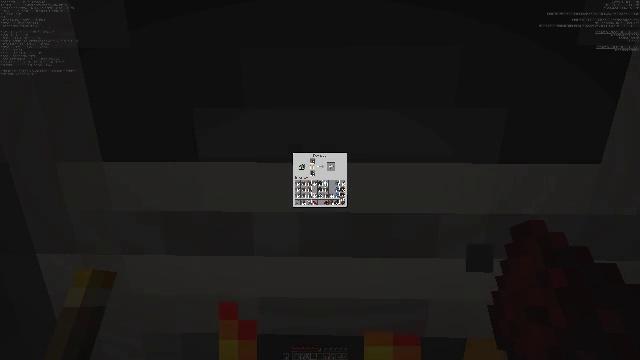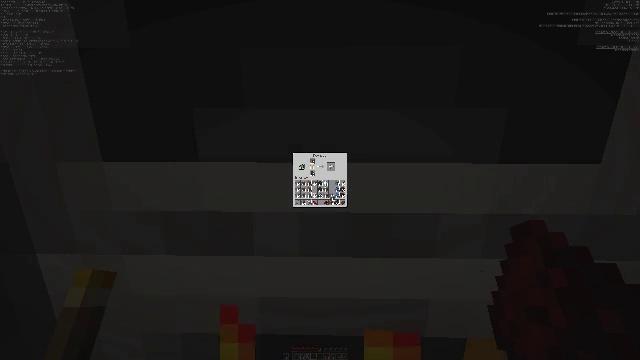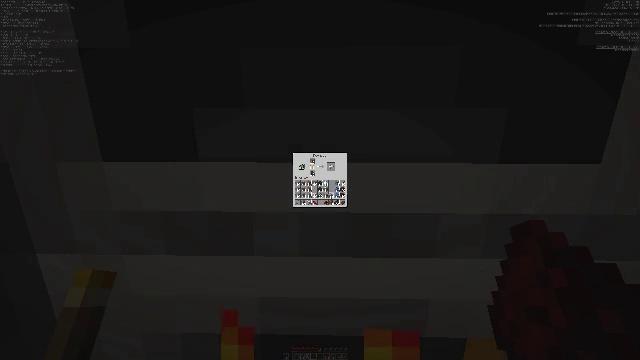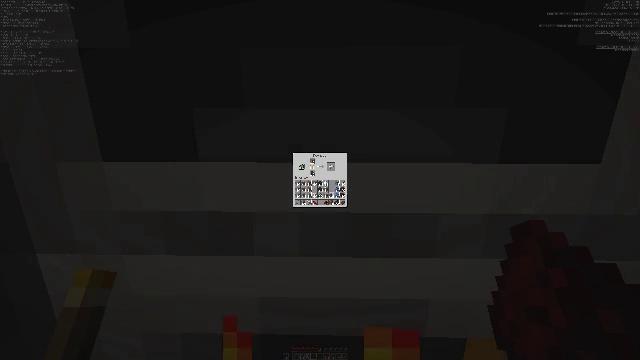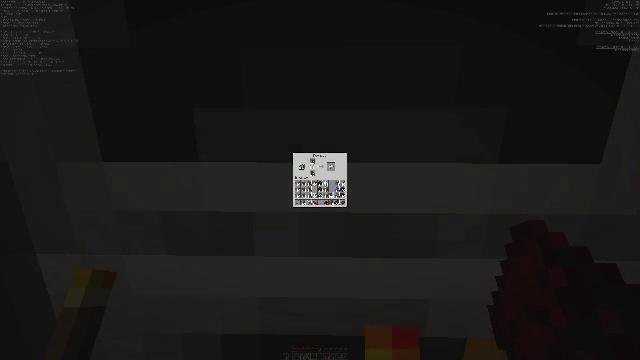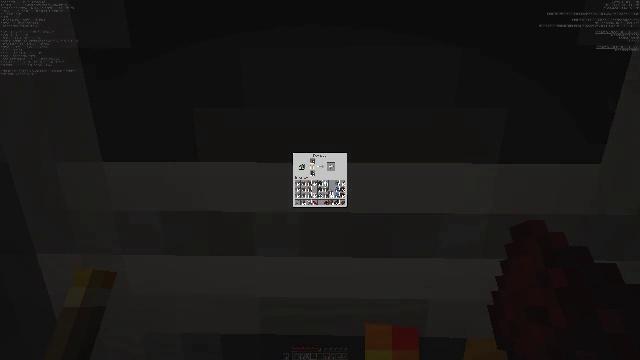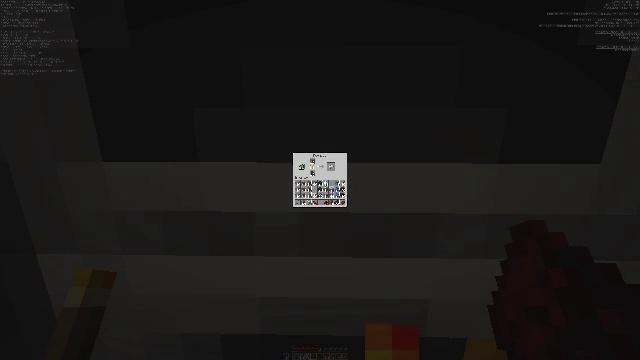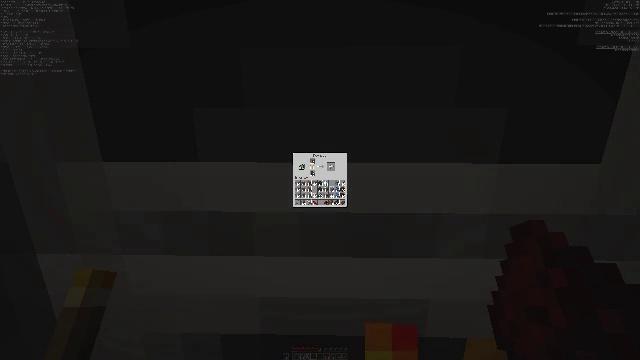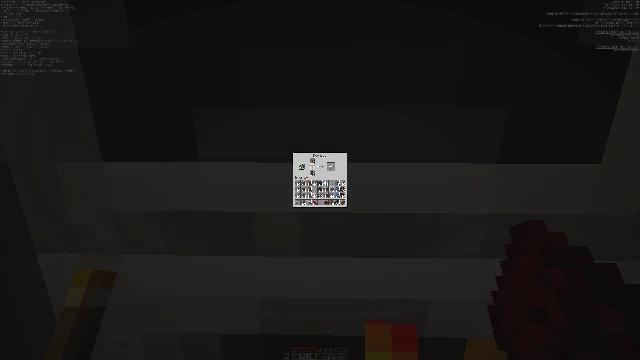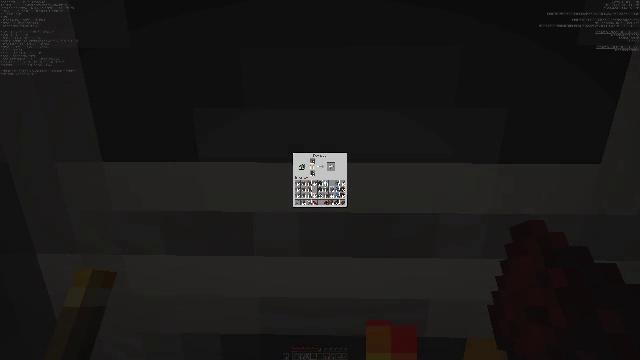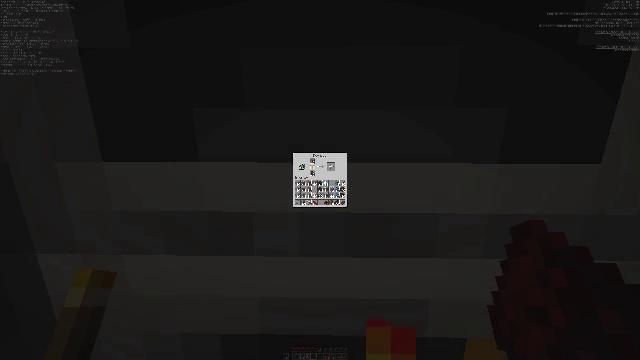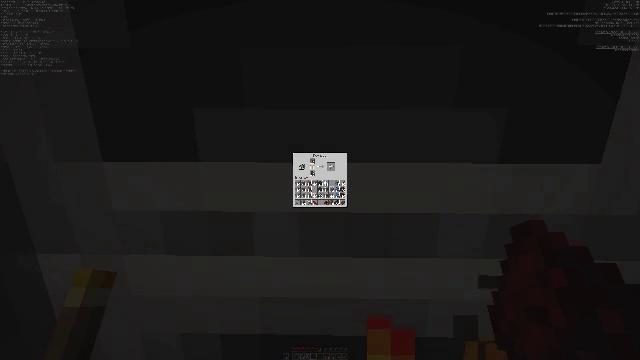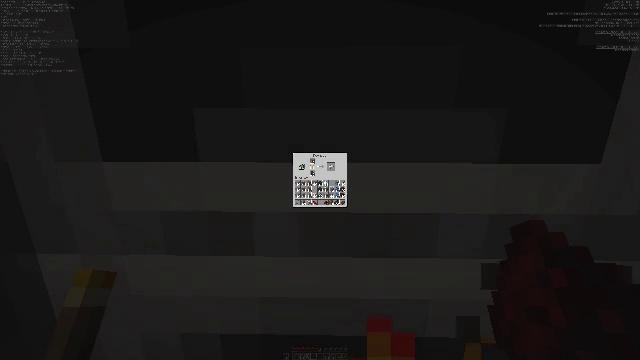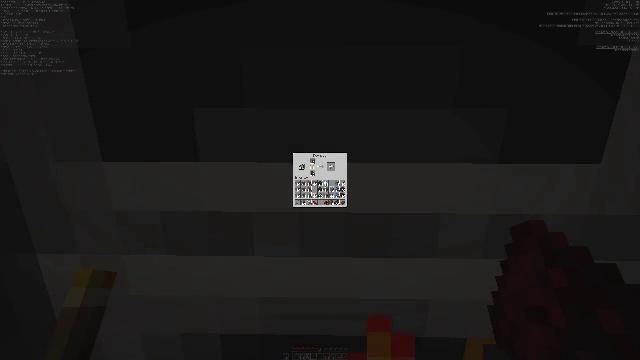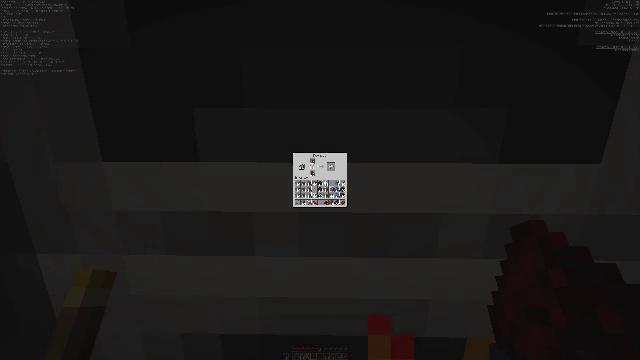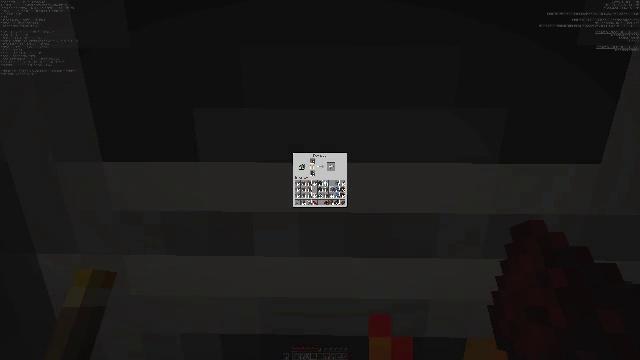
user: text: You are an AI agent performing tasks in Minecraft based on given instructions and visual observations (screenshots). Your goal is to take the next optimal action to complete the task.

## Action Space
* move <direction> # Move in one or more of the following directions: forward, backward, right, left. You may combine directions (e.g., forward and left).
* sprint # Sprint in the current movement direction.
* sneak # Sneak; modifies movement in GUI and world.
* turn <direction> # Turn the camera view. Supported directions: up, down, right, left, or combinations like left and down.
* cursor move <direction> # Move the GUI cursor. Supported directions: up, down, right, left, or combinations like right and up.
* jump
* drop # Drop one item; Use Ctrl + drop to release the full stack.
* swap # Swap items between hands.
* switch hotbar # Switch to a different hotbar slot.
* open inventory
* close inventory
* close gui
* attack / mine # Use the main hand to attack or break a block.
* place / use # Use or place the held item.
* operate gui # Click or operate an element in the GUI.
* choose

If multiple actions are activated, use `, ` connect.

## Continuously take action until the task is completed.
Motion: motion action
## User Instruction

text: Smelt an iron ingot.
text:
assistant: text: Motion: turn left
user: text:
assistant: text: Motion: no_op
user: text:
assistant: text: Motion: no_op
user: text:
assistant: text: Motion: no_op
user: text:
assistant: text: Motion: no_op
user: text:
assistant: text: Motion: no_op
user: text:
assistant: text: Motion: no_op
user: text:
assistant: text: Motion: no_op
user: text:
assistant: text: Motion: no_op
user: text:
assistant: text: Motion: no_op
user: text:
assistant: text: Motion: no_op
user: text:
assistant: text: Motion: no_op
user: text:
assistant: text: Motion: no_op
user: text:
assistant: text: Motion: attack / mine
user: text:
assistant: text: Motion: attack / mine
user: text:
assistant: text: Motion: attack / mine
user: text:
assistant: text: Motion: no_op
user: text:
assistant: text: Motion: no_op
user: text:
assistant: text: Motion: no_op
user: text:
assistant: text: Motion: no_op
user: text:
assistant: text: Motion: no_op
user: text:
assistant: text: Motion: no_op
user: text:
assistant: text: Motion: no_op
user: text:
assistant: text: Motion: no_op
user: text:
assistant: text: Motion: no_op
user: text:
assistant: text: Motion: no_op
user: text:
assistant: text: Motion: turn down
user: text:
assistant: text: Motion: turn left and down
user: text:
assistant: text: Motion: turn down
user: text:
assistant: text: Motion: turn down